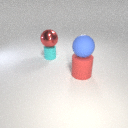
large red metal sphere above small cyan rubber cylinder